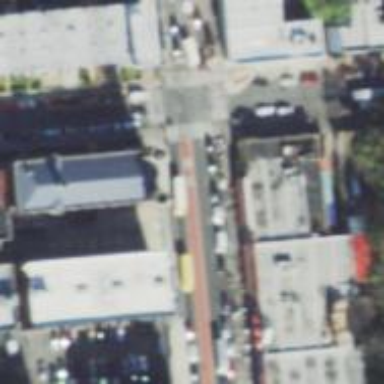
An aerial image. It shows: Crossing road.